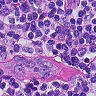
Metastatic tissue present: no